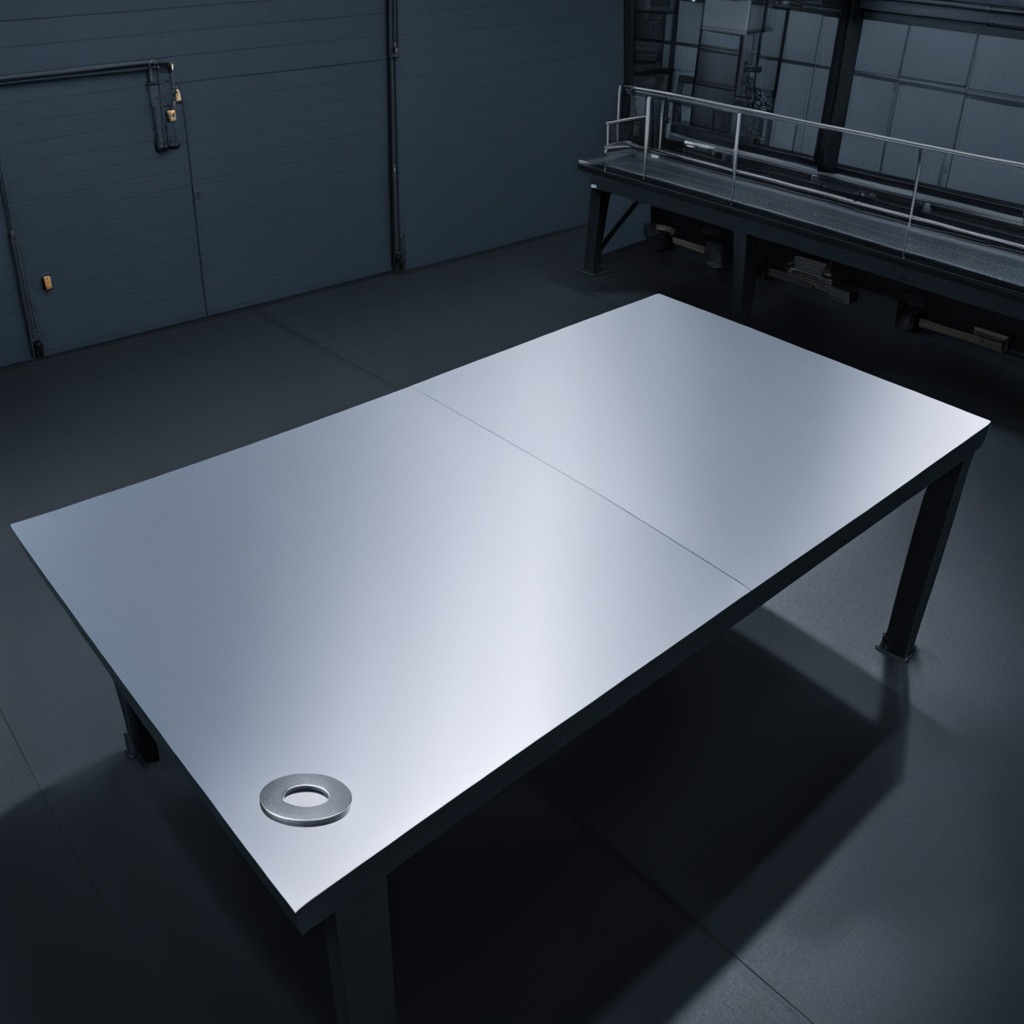
A flat metal washer is lying on the clean empty table in a basement in the evening.